Question: im not able to configure my UIScrollView.

The image above shows my view. The orange box is my UIScrollView and the blue boxes (plus the orange box) is the view that i want to scroll.
The View is 520px with and the UIScollView (as usual) 320px.
How have I to set the ContentInset and ScollerInset?
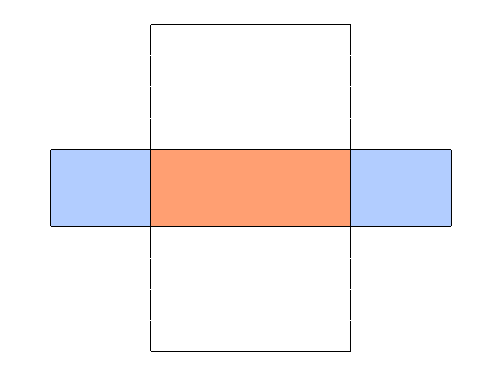
Answer: I'm not sure exactly what your question is, but I'm guessing your scrollview is not scrolling as expected.
You need to set the contentSize property to tell the scrollview that there is more content than just the viewable area (e.g. 'myScrollView.contentSize = CGSizeMake(520.0, 100.0);')
If you want to start with the content centred as per your diagram, you can to set the contentOffset property. (e.g. 'myScrollView.contentOffset = CGPointMake((myScrollView.contentSize.width - myScrollView.frame.size.width) / 2, 0.0);')